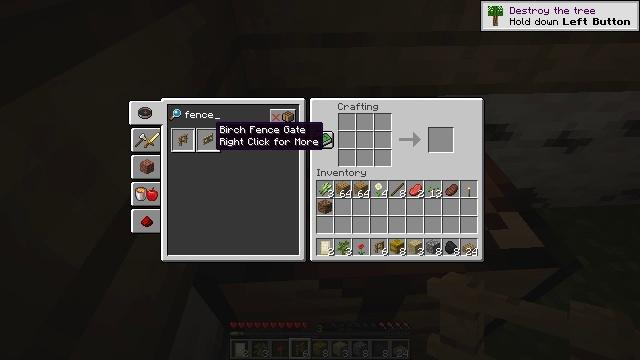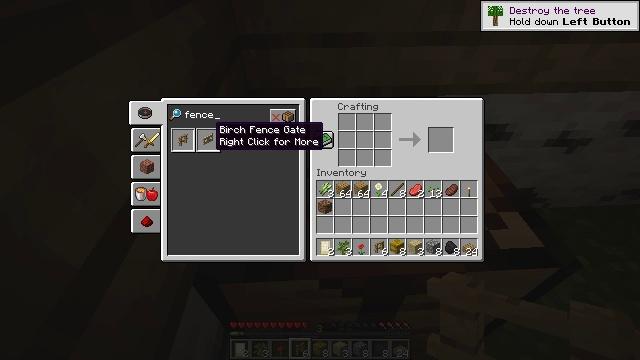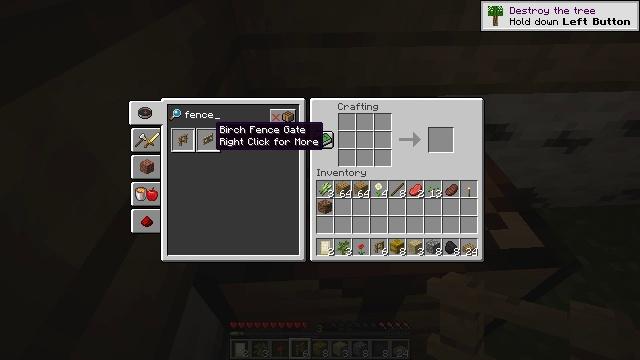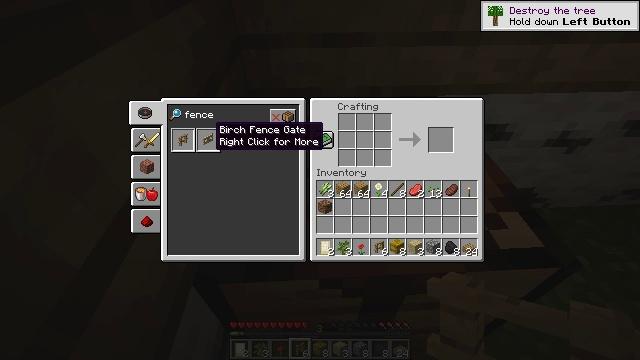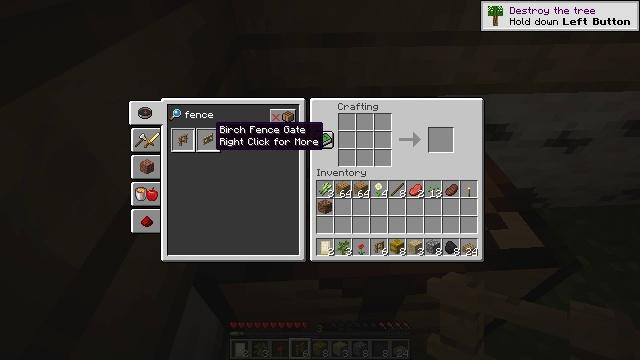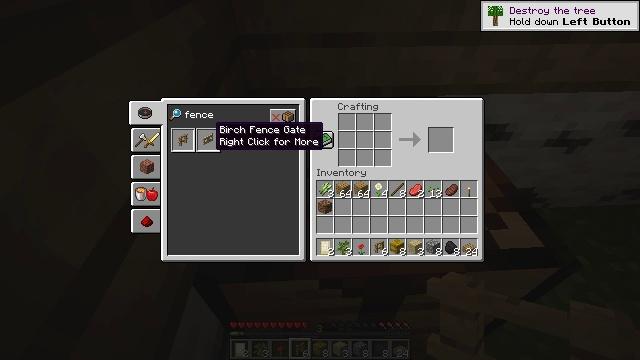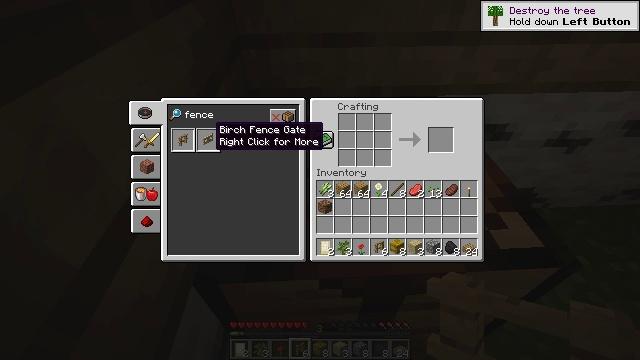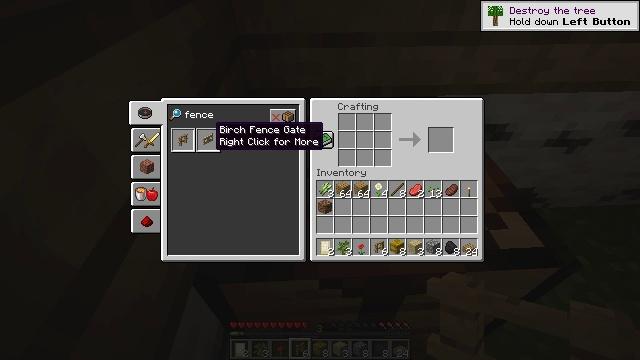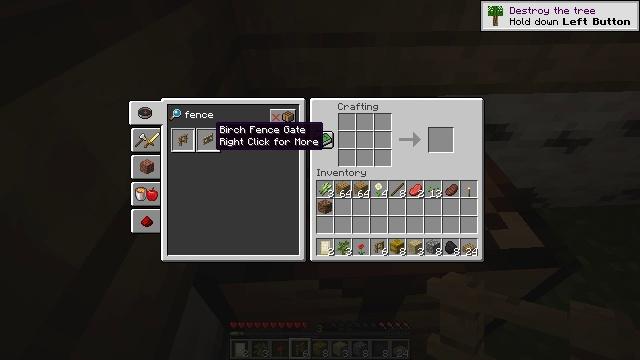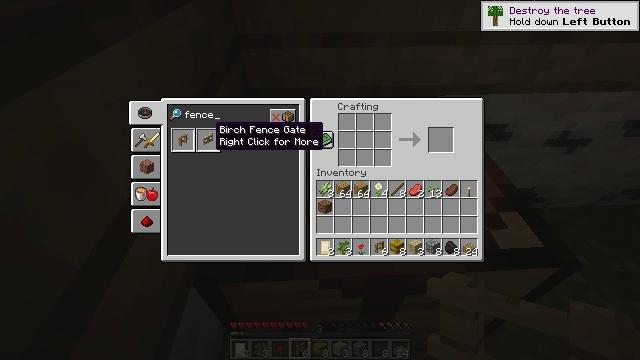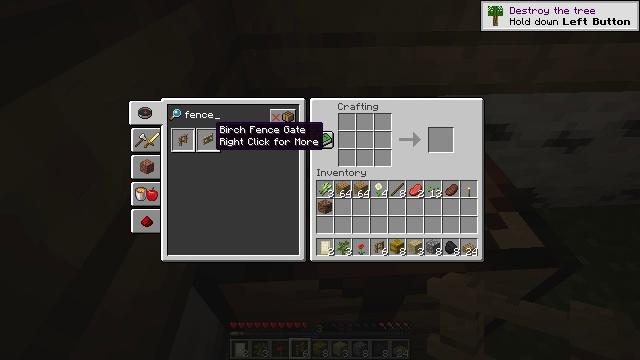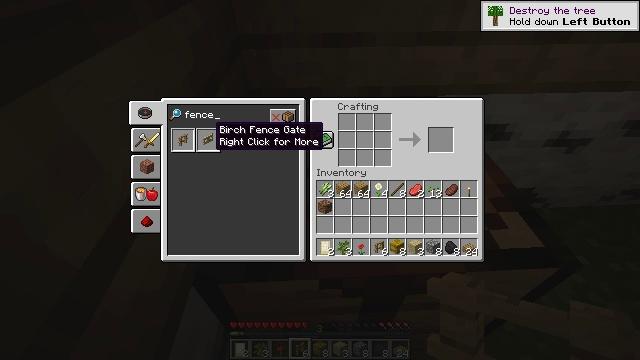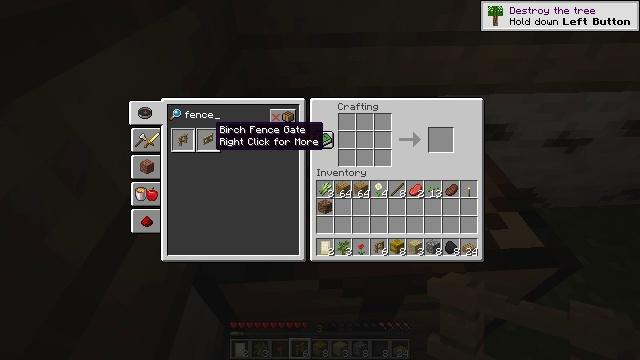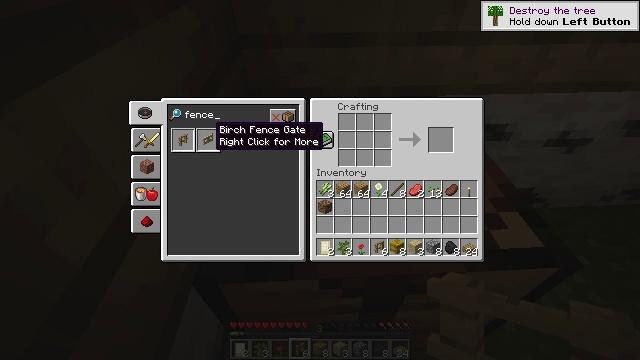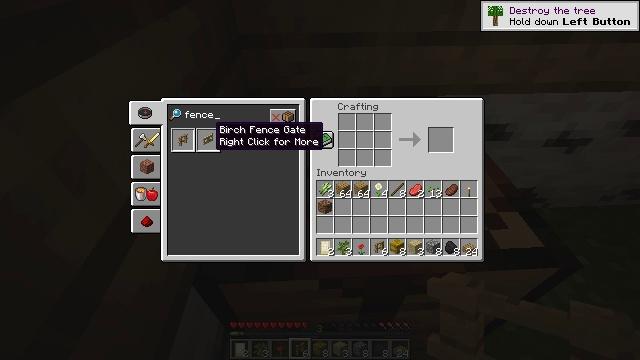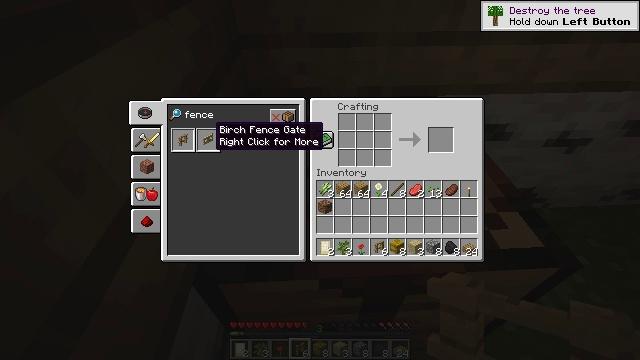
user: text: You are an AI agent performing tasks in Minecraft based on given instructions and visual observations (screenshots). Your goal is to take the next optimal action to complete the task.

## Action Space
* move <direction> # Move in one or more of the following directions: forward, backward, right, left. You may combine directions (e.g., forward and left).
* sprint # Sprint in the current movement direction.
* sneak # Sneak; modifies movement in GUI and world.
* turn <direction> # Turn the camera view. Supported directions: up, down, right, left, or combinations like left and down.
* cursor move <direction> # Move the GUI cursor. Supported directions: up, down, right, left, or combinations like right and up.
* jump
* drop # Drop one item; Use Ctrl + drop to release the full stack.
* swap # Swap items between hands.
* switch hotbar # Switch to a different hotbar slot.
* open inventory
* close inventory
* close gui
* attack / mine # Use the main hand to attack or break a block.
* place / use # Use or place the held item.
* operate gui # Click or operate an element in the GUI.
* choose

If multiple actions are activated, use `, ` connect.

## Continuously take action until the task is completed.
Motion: motion action
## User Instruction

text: Create a birch fence gate with the proper recipe.
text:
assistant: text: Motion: no_op
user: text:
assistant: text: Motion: no_op
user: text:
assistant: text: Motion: no_op
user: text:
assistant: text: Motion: no_op
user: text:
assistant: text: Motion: no_op
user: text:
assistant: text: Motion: no_op
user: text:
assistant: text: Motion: no_op
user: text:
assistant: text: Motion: no_op
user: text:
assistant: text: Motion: no_op
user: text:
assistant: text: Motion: no_op
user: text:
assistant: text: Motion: no_op
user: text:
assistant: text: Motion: no_op
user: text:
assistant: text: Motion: no_op
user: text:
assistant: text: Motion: no_op
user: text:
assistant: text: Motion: no_op
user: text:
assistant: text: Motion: no_op
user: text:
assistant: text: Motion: no_op
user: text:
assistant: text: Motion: no_op
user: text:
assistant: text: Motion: no_op
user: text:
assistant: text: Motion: operate gui
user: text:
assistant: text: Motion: operate gui
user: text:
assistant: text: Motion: operate gui
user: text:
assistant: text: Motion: no_op
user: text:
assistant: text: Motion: no_op
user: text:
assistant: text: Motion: no_op
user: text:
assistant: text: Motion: no_op
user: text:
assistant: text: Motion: no_op
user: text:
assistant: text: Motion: no_op
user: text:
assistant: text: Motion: cursor move right
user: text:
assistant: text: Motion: cursor move right